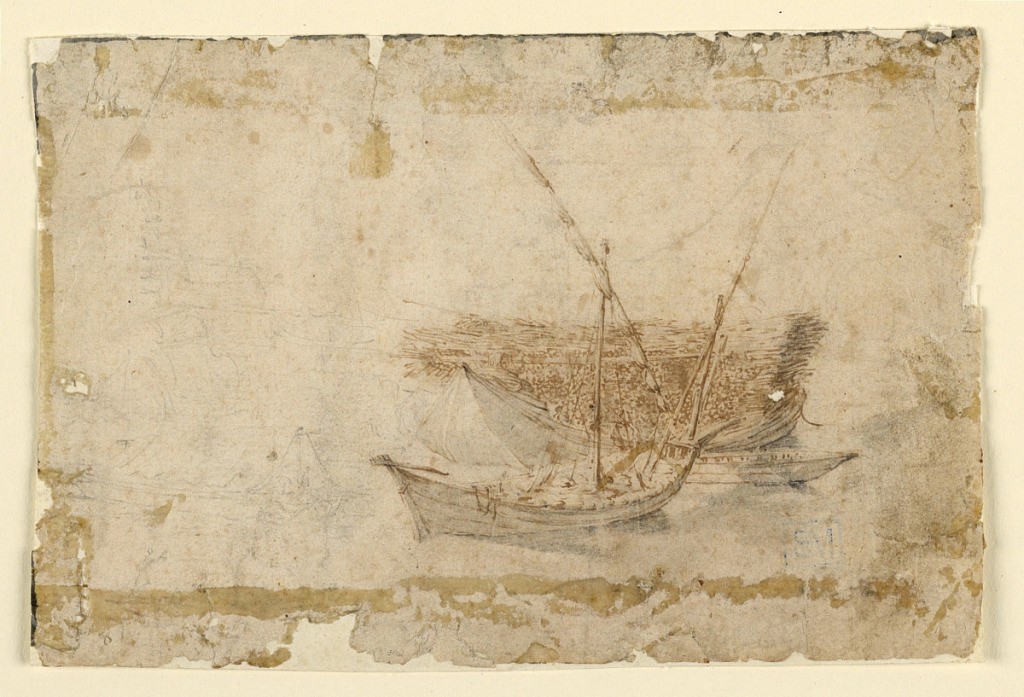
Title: Barges
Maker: Pierre-Jacques Volaire, French, 1729 - Before 1802
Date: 1775–1800
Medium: Graphite, pen and ink, brush and wash on paper
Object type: Drawing
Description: Three barges at the right, near a section of bank. At left is another barge, covered with a canopy.